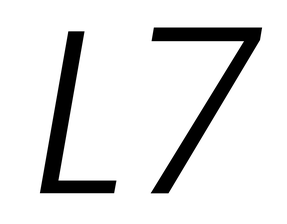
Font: Poppins-LightItalic